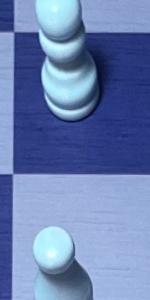
Label: Empty